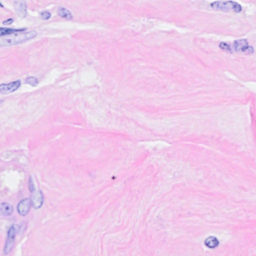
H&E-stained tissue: Breast